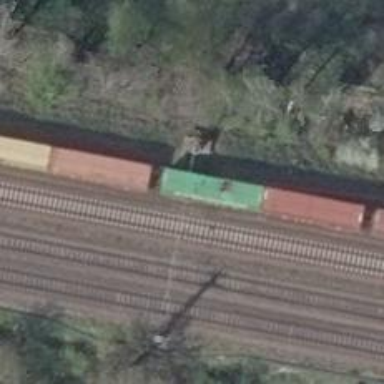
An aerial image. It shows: Milestone along the railway track with catenary mast.